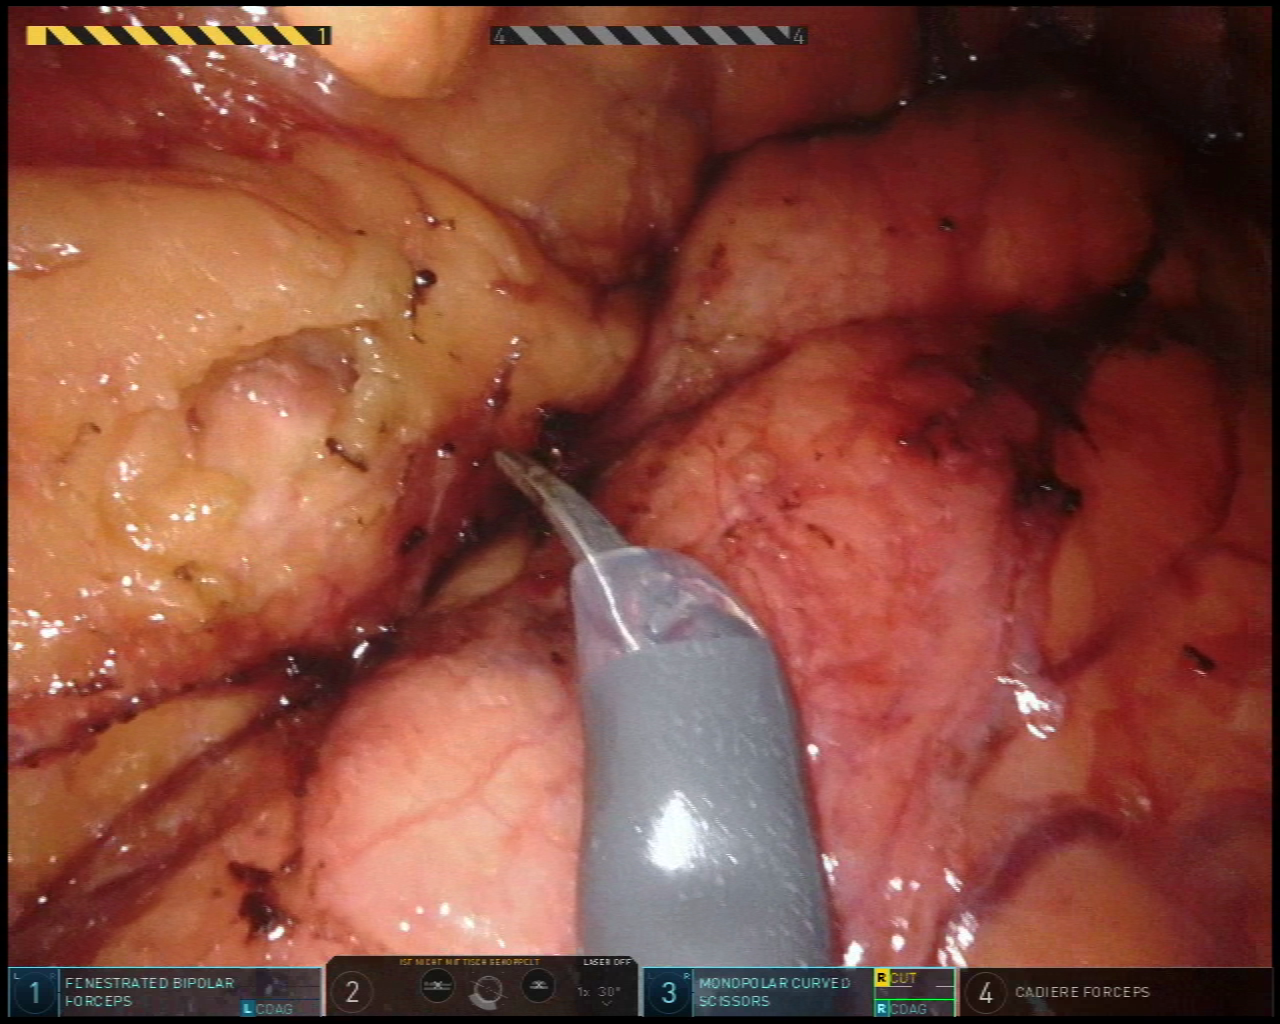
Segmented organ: pancreas
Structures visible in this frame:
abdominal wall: no
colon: no
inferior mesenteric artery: no
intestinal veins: no
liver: no
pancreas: yes
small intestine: no
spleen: no
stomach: no
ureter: no
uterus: no
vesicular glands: no